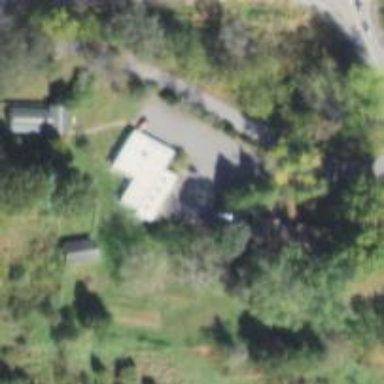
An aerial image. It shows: Veterinary facility.